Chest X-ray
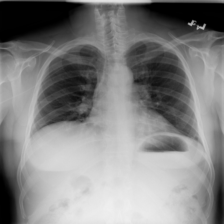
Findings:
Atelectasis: positive
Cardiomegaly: negative
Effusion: negative
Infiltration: negative
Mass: negative
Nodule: negative
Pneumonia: negative
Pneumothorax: negative
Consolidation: negative
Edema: negative
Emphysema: negative
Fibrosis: negative
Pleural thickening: negative
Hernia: negative